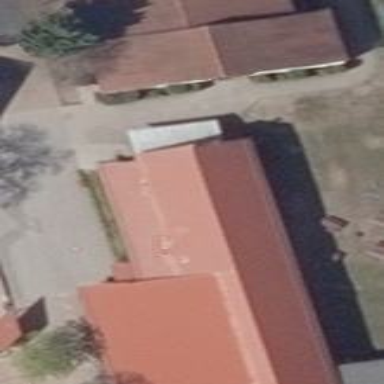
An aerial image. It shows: Part of building.